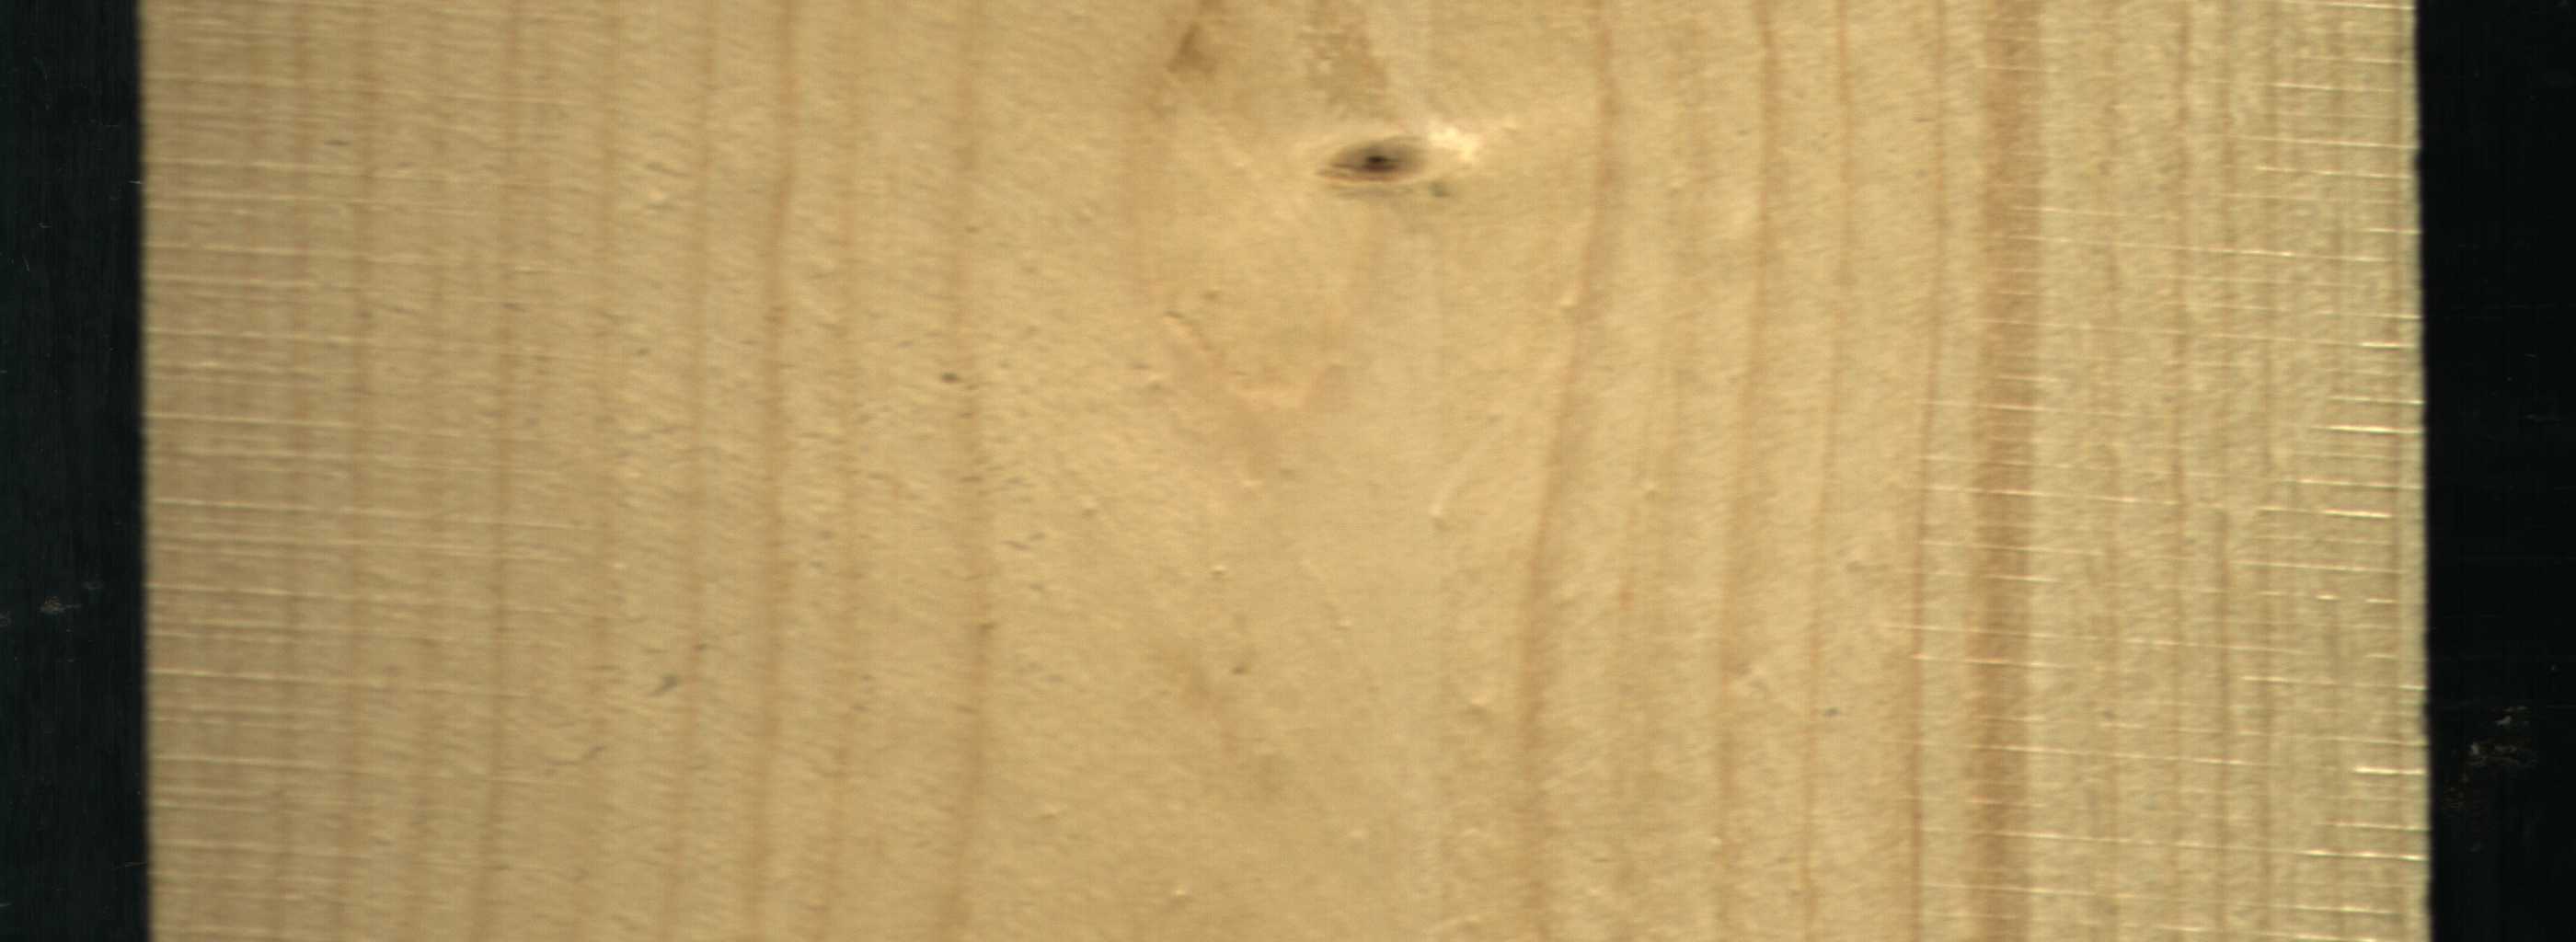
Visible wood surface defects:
Live_Knot